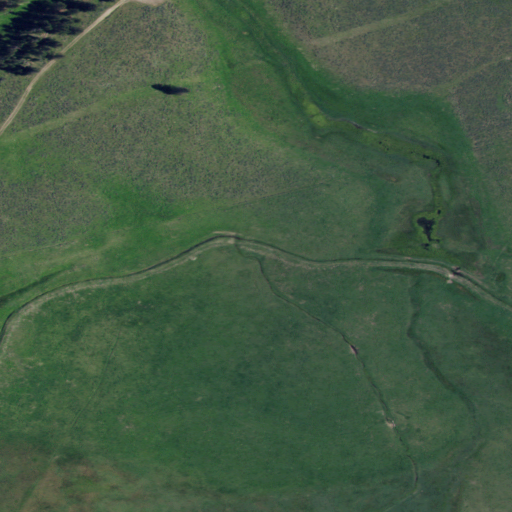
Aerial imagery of valley in Idaho named Coyote Gulch containing herbaceous wetlands, shrub, woody wetlands, evergreen forest, and grassland